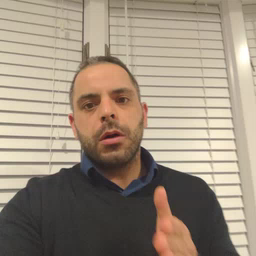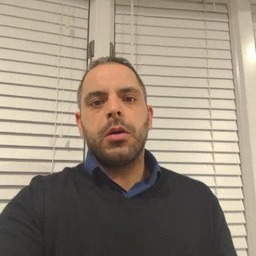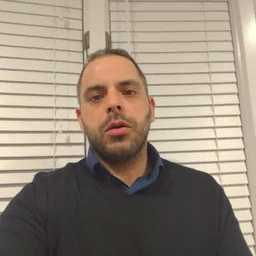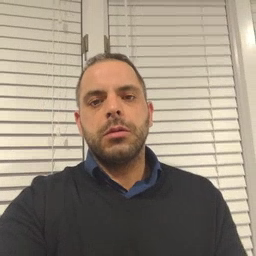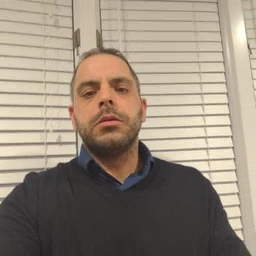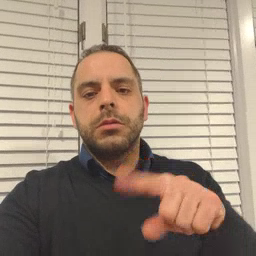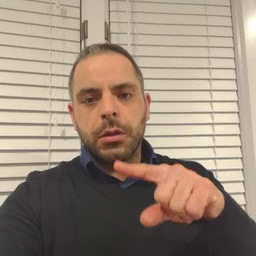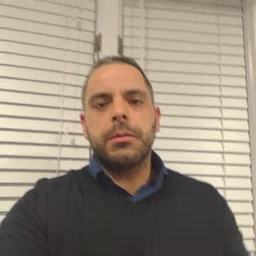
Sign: time